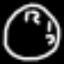
Label: clock